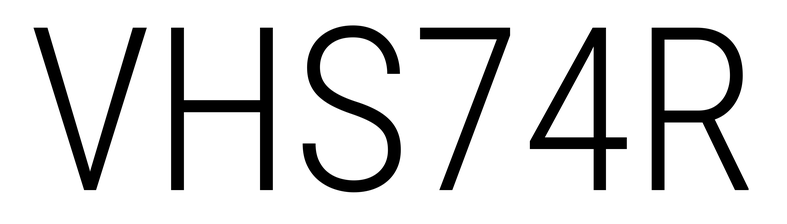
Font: Roboto_Condensed_Light